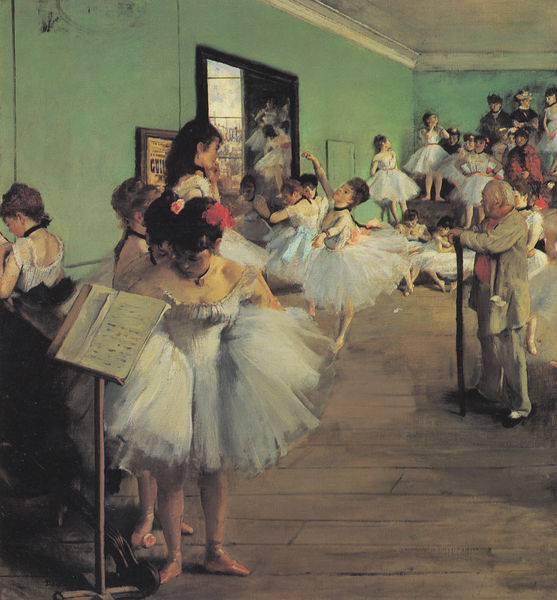
Titel: Balletschule, Balletschule
Künstler: Edgar Degas
Standort: New York (New York)
Institution: The Metropolitan Museum of Art
Schlagwörter: dunkel, gemälde, mann, schatten, weiß, frauen, grün, impressionismus, mädchen, ausschnitt, bewegung, blume, blumen, brust, busen, degas, edgar degas, fenster, frau, grau, haar, hell, hintergrund, holz, kleid, kleider, licht, männer, raum, rücken, schwarz, szene, tür, türkis, vordergrund, zimmer, blüten, gebäude, rose, rosen, rot, rock, tanz, alt, anzug, hose, jung, wand, arm, haarschmuck, samt, innenraum, spiegel, boden, haare, eltern, innen, kind, blatt, musik, schleifen, tanzen, tänzerin, tänzerinnen, locken, rosa, kinder, stock, beine, brüste, papier, balett, ballerina, ballerinas, ballet, ballett, ballettsaal, cello, gehstock, halsband, lehrer, lehrerin, noten, notenpult, notenständer, parkett, probe, rote blume, schuhe, schule, stab, tanzschule, tanzstunde, tutu, tutus, tüll, tütü, unterricht, zuschauer, üben, übung, kette, weis, auftritt, ballettschuhe, besucher, dielen, edgar, empore, saal, beobachter, holzboden, notenblatt, wände, fussboden, medaillon, text, pult, sänger, chor, kostüme, nelken, lernen, tänzer, unterrischt, ausschnit, studio, luftig, krücke, dirigent, halsbänder, schülerin, auschnitt, blanken, krückstock, alter herr, pirouette, spontan, schülerinnen, ballarina, ballettschule, ballettkleid, balarina, balarinas, ballettlehrer, fußrolle, rückendekolletee, balet, packet, maldegas, choreogrf